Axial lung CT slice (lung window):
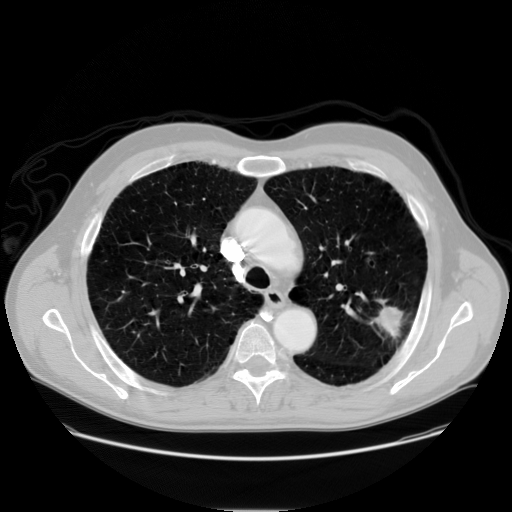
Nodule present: yes
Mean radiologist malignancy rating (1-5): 4.75